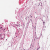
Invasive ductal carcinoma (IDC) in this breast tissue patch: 0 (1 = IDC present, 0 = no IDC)